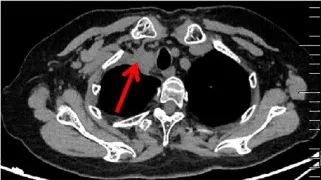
Imaging changes of patients before and after treatment. (G, H), After 34 cycles of treatment Computer Tomography results (solid tumor, dmax = 22mm * 20mm).
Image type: radiology (ct)